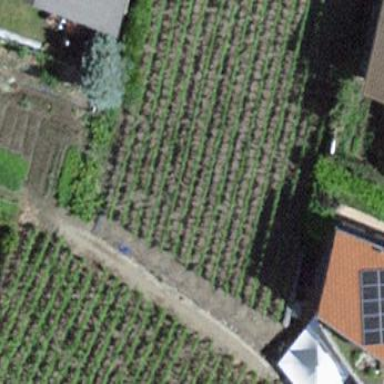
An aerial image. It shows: Vineyard with grape crops.